Field crop: maize
Growth stage: 2
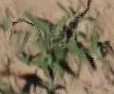
Species: atriplex